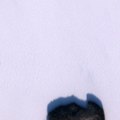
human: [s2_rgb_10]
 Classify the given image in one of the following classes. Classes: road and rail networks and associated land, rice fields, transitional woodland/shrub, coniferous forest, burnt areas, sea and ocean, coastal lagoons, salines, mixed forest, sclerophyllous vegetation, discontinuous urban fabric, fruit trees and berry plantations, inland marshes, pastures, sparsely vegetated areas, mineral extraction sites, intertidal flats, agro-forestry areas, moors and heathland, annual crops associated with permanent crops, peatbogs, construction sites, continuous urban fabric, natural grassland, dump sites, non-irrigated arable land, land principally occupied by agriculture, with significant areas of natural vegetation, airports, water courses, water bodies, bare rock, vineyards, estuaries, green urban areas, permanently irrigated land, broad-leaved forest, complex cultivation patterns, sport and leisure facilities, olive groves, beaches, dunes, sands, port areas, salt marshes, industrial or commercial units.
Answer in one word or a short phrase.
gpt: coniferous forest, water bodies